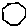
Label: hexagon